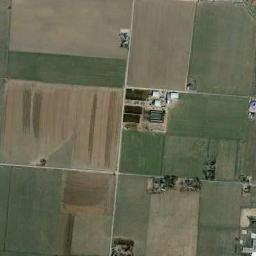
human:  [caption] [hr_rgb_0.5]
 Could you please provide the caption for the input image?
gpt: Many neatly arranged light green and tan mixed rectangular farmlands of different sizes .

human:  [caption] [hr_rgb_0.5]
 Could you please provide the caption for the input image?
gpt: Some rectangular farmlands of different colors and sizes are neatly arranged on the ground and some houses are surrounded by these farmlands .

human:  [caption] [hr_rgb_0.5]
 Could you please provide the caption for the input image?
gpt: There are some buildings beside rectangular farmlands .

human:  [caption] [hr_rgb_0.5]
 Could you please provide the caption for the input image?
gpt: There are some green and bare rectangular farmland .

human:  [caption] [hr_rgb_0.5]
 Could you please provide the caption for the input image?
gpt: There are some green rectangular farmlands and yellow ones .